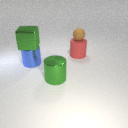
large red rubber cylinder to the right of large blue metal cylinder